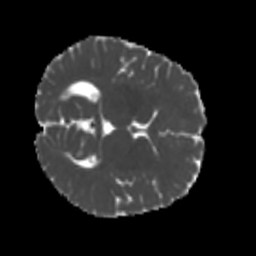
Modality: MD
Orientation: axial
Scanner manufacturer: siemens
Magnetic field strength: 3 T
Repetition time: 4 s
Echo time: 0.0594 s